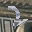
Label: 2